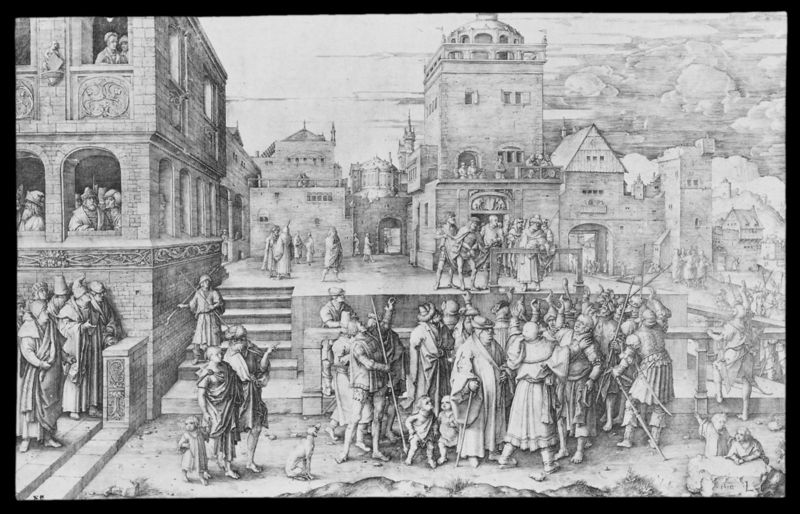
Titel: Ecce Homo
Künstler: Lucas van Leyden
Institution: Leiden, Prentenkabinet Rijksuniversiteit
Schlagwörter: himmel, weiß, wolken, menschen, stadt, fenster, hell, hüte, männer, schwarz, zeichnung, gebäude, haus, hund, hunde, tiere, weg, leute, menge, versammlung, mützen, hinrichtung, stein, häuser, kind, personen, bühne, kinder, stock, turm, balkon, relief, fassaden, stab, dorf, grafik, graphik, markt, platz, kuppel, treppe, treppen, soldaten, geländer, stufen, tor, bögen, burg, haufen, druck, druckgraphik, schwarz weiss, radierung, stich, waffen, aufstand, stöcke, volk, menschenmenge, rüstung, arkaden, stadttor, stäbe, mauern, rundbögen, stadtmauer, lanzen, kupferstich, disput, stadtplatz, zeichung, handlauf, umwetter, pöbel, schwazr, umhäng, pranger, fernster, supferstich